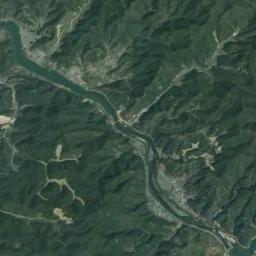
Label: river